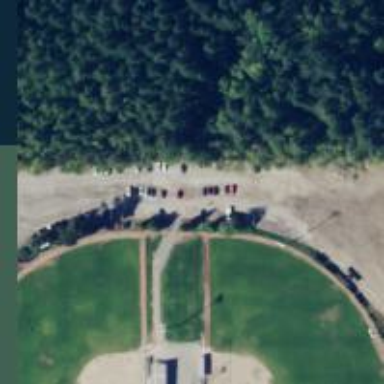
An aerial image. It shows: Fenced softball pitch for leisure and sports activities on land.